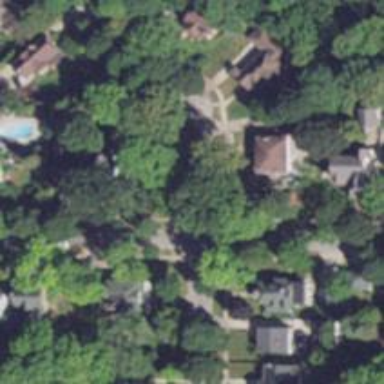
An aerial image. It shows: Residential road with separate sidewalk.